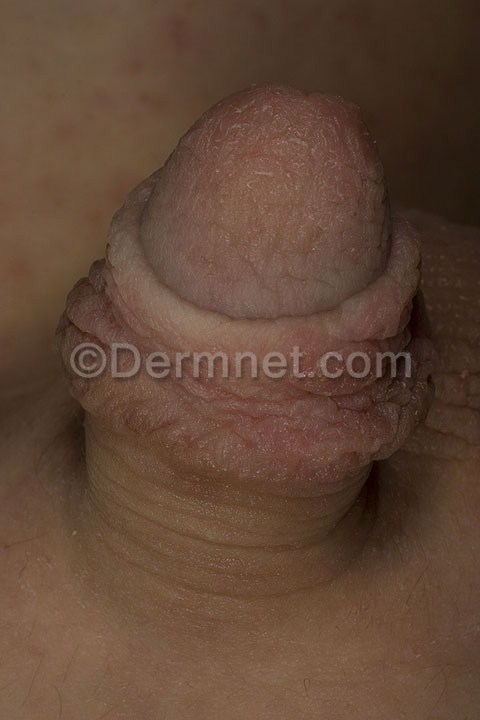
Disease: Scabies Lyme Disease and other Infestations and Bites